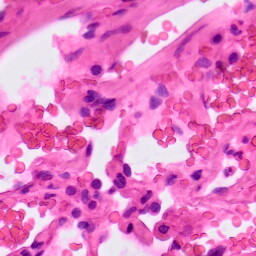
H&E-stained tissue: Lung